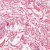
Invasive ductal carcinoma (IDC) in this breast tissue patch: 0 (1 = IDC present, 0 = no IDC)